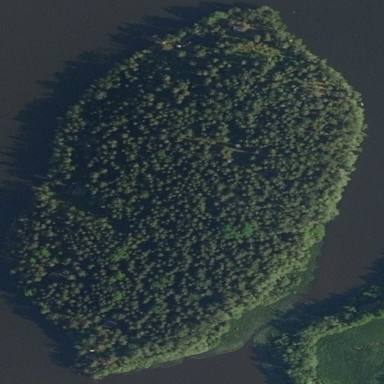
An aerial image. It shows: Islet.